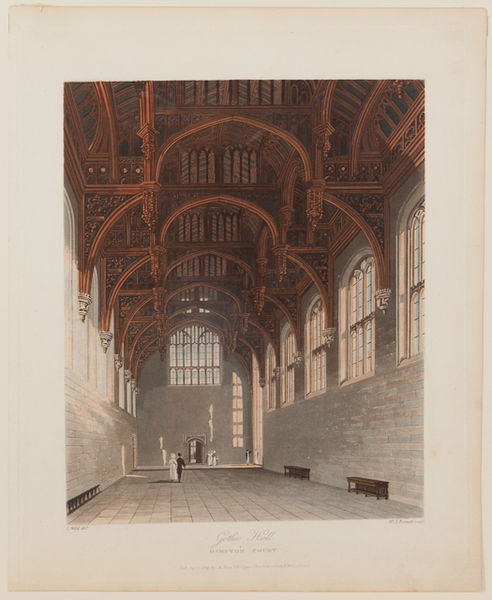
Titel: Hampton Court, Gothic Hall
Künstler: William James Bennett
Standort: Amherst (Massachusetts, USA)
Institution: Mead Art Museum, Amherst College
Schlagwörter: arch, arches, architecture, blue, church, hall, ornate, people, red, white, window, women, black, chairs, dress, empty, gray, interior, wall, windows, woman, brown, floor, perspective, wooden, licht, wood, man, stone, building, orange, roof, suit, light, drawing, color, shadow, realist, walking, couple, glass, door, sunlight, stroll, day, flags, lights, dome, bricks, ceiling, walk, watercolor, gallery, large, cane, walking stick, space, bank, holz, fenster, gewölbe, hanging, doorway, open, realistic, hallway, vault, cornice, beams, decke, wand, kirche, dom, archs, high, benches, inside, vaulted, vaulted ceiling, monastary, drwaing, ivory, support, wedding, beam, corridor, ehepaar, tür, timbered, panes, spacious, schnitzerei, indside, truss, hangings, verzierungen, gander